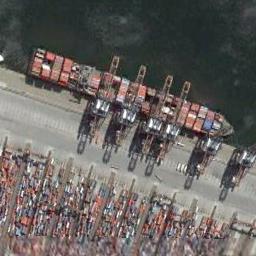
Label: ship